Modality: CBCT
Slice 50 of 94
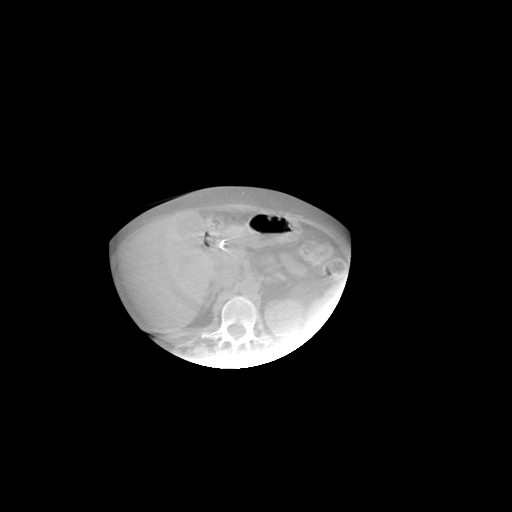